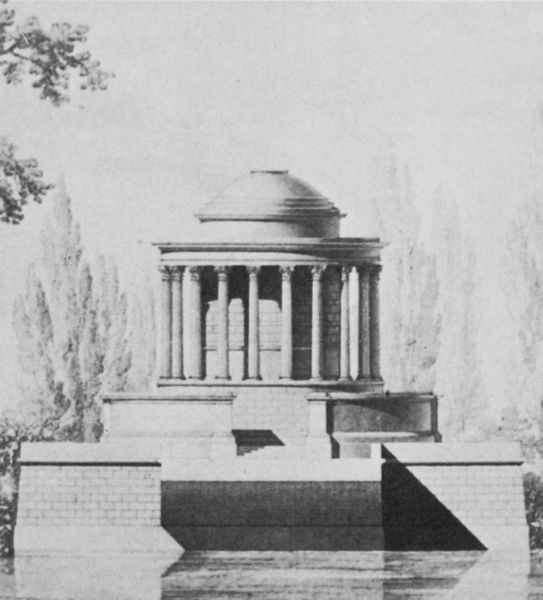
Titel: Entwurf für einen Goethetempel auf der Maininsel in Frankfurt
Künstler: Friedrich Rumpf
Schlagwörter: baum, blätter, schatten, wasser, bäume, see, teich, grau, licht, schwarz, säule, säulen, weiss, zeichnung, park, architektur, stein, natur, pappel, pappeln, spiegelung, büsche, kirche, rund, mauer, kuppel, treppe, treppen, stufen, foto, denkmal, schwarz weiß, bleistift, entwurf, architrav, kapitelle, photo, sims, öffnung, grab, griechisch, plan, tempel, pavillon, museum, pavillion, grabmal, rundbau, rundgang, freimaurer, gedenkstätte, forografie, panthäon